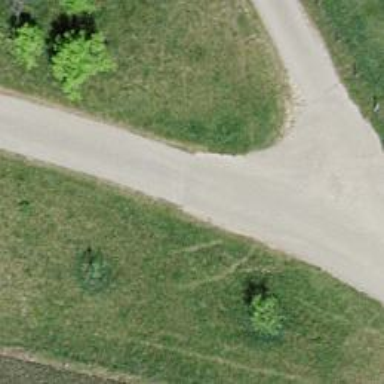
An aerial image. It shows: Well-maintained track road with grade 1 tracktype.